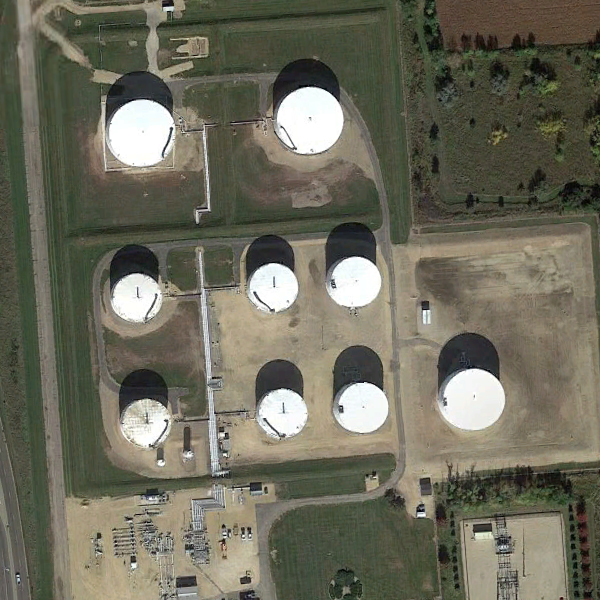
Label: StorageTanks